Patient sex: F
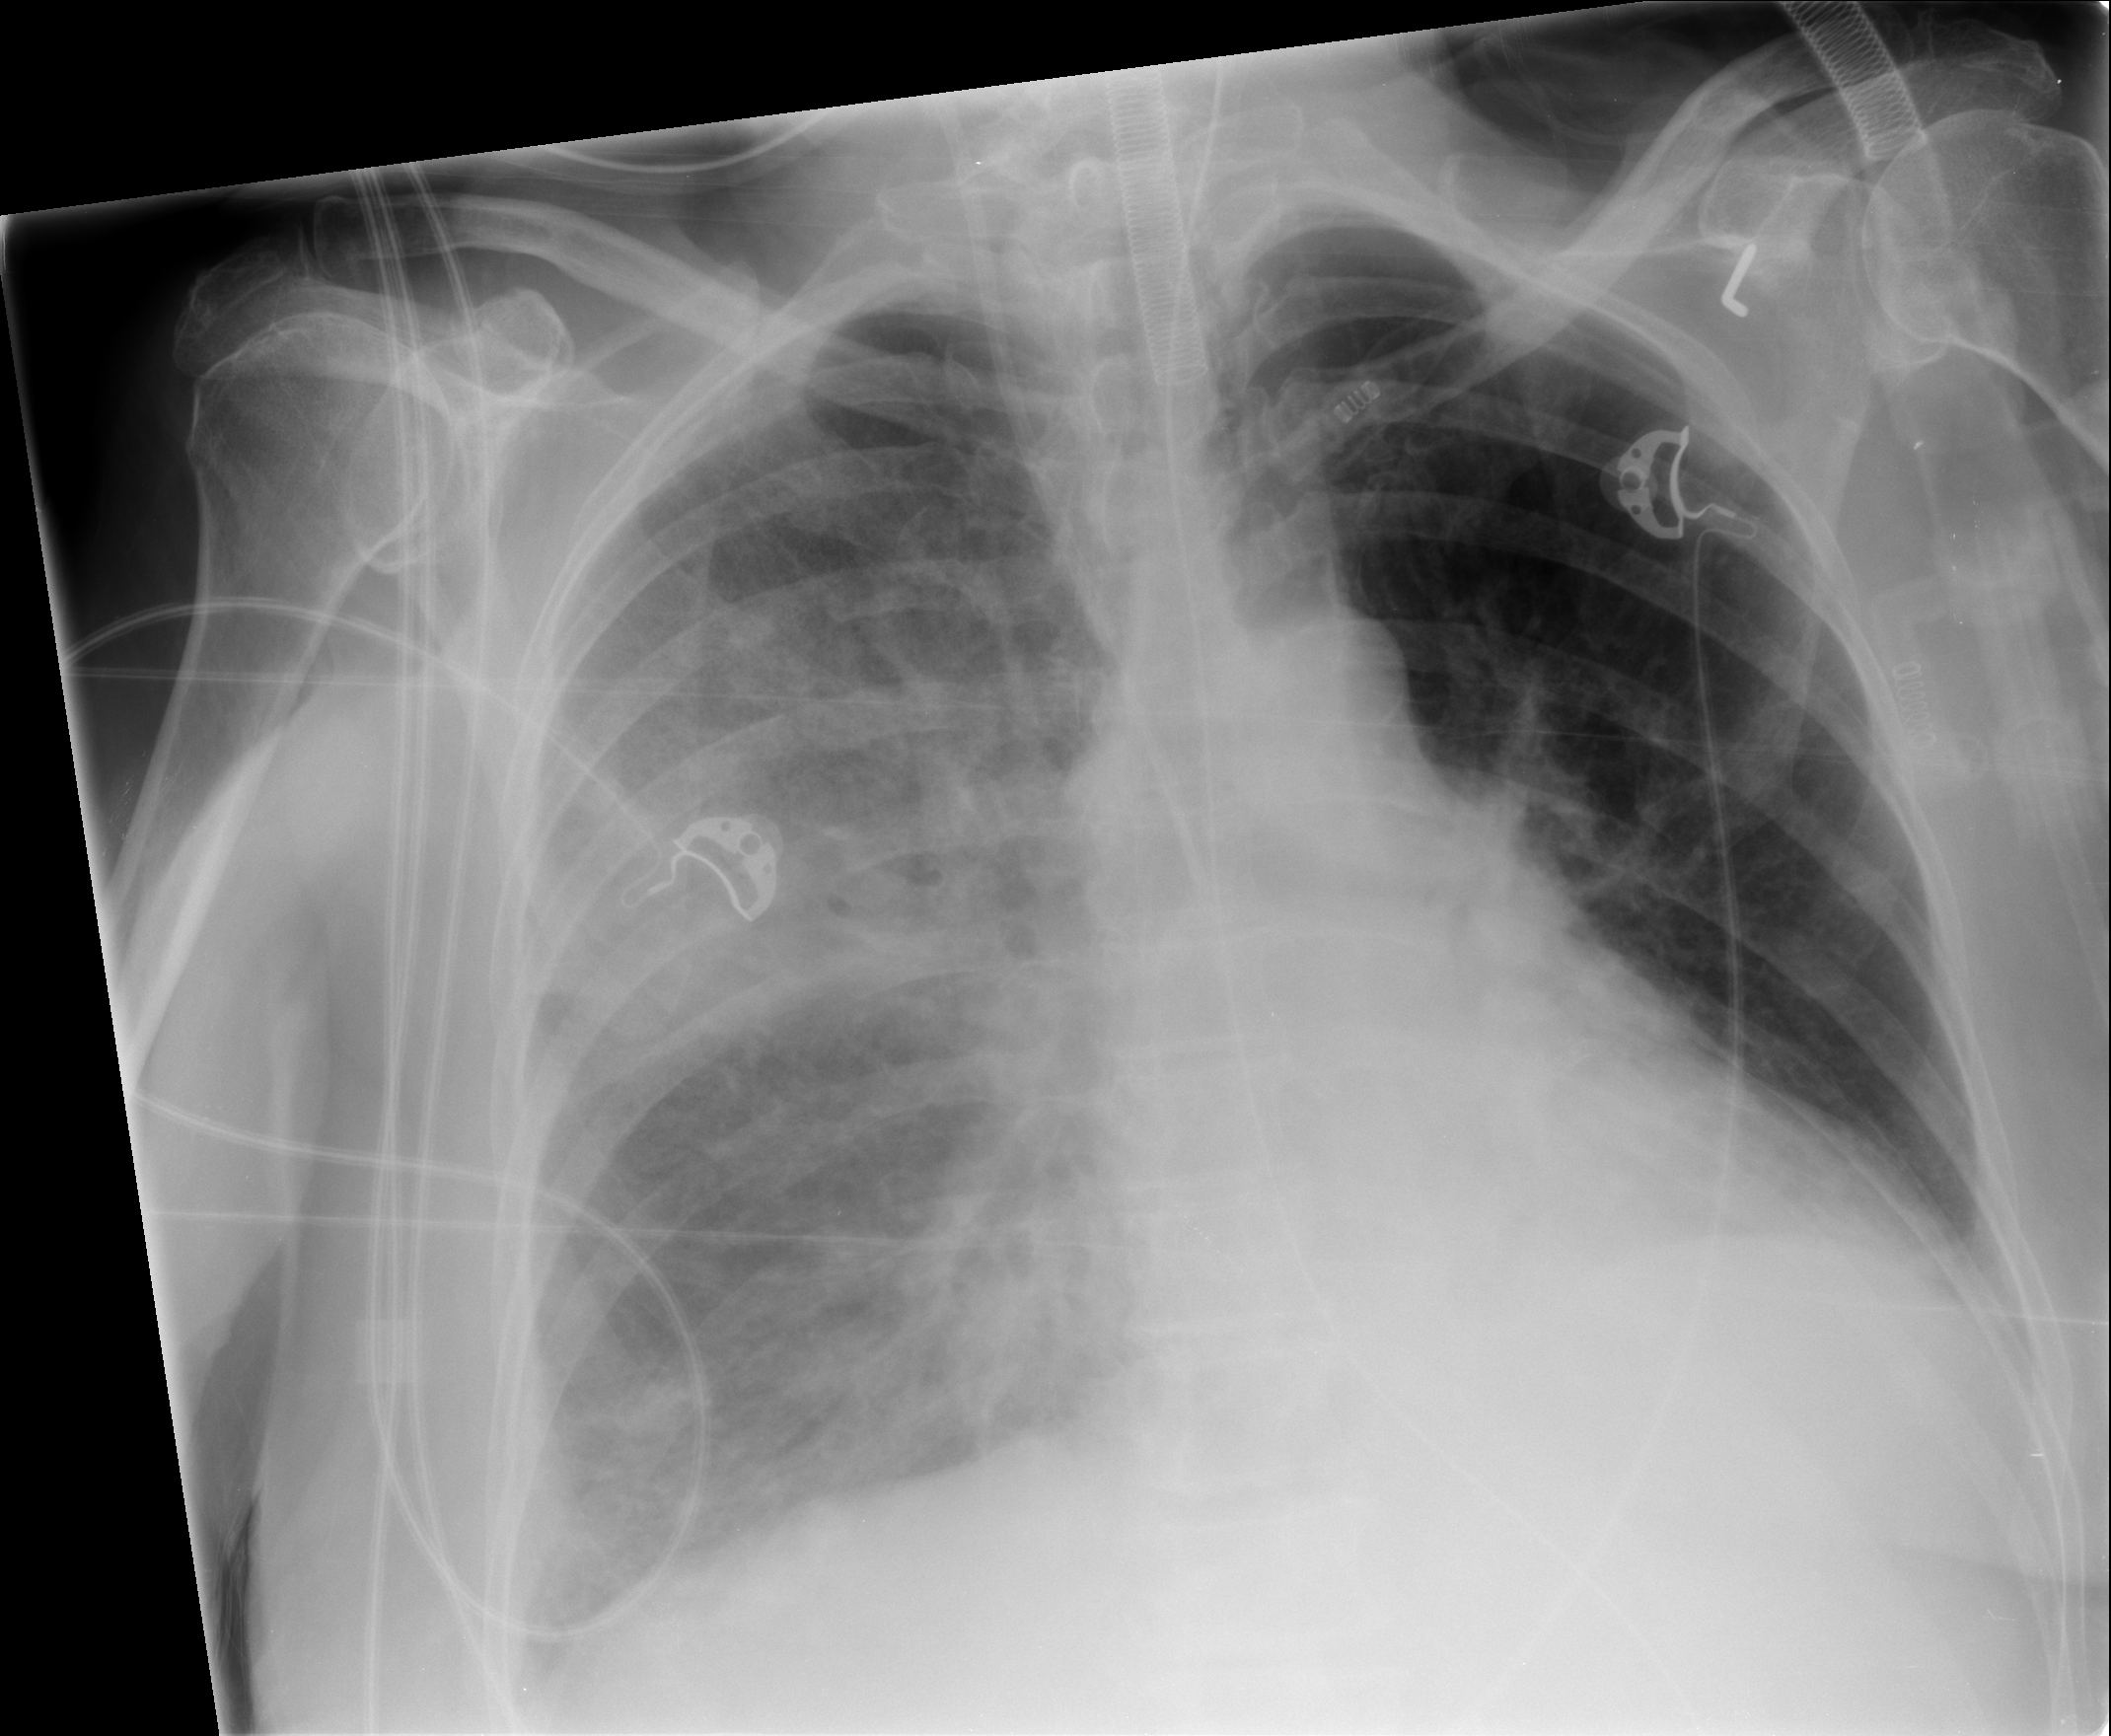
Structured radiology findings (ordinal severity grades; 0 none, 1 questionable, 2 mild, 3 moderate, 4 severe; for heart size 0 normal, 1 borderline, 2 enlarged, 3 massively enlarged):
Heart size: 0
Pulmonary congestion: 2
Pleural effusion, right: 2
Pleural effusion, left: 0
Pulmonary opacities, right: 3
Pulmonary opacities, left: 2
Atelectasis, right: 3
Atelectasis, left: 2